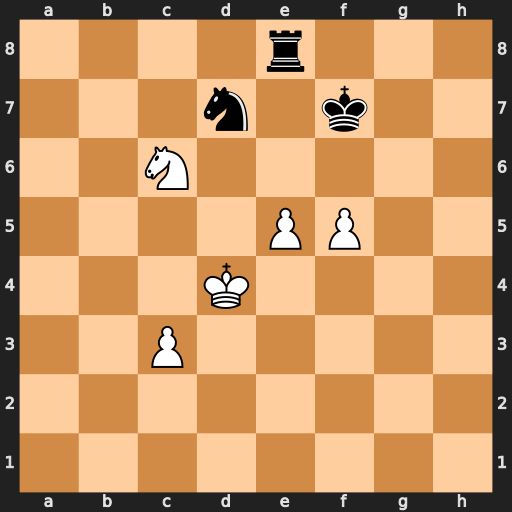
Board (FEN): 4r3/3n1k2/2N5/4PP2/3K4/2P5/8/8
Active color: w
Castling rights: -
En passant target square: -
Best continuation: e6+ Rxe6 Nd8+ Kf6 fxe6 Nb6 Kc5 Na4+ Kd6